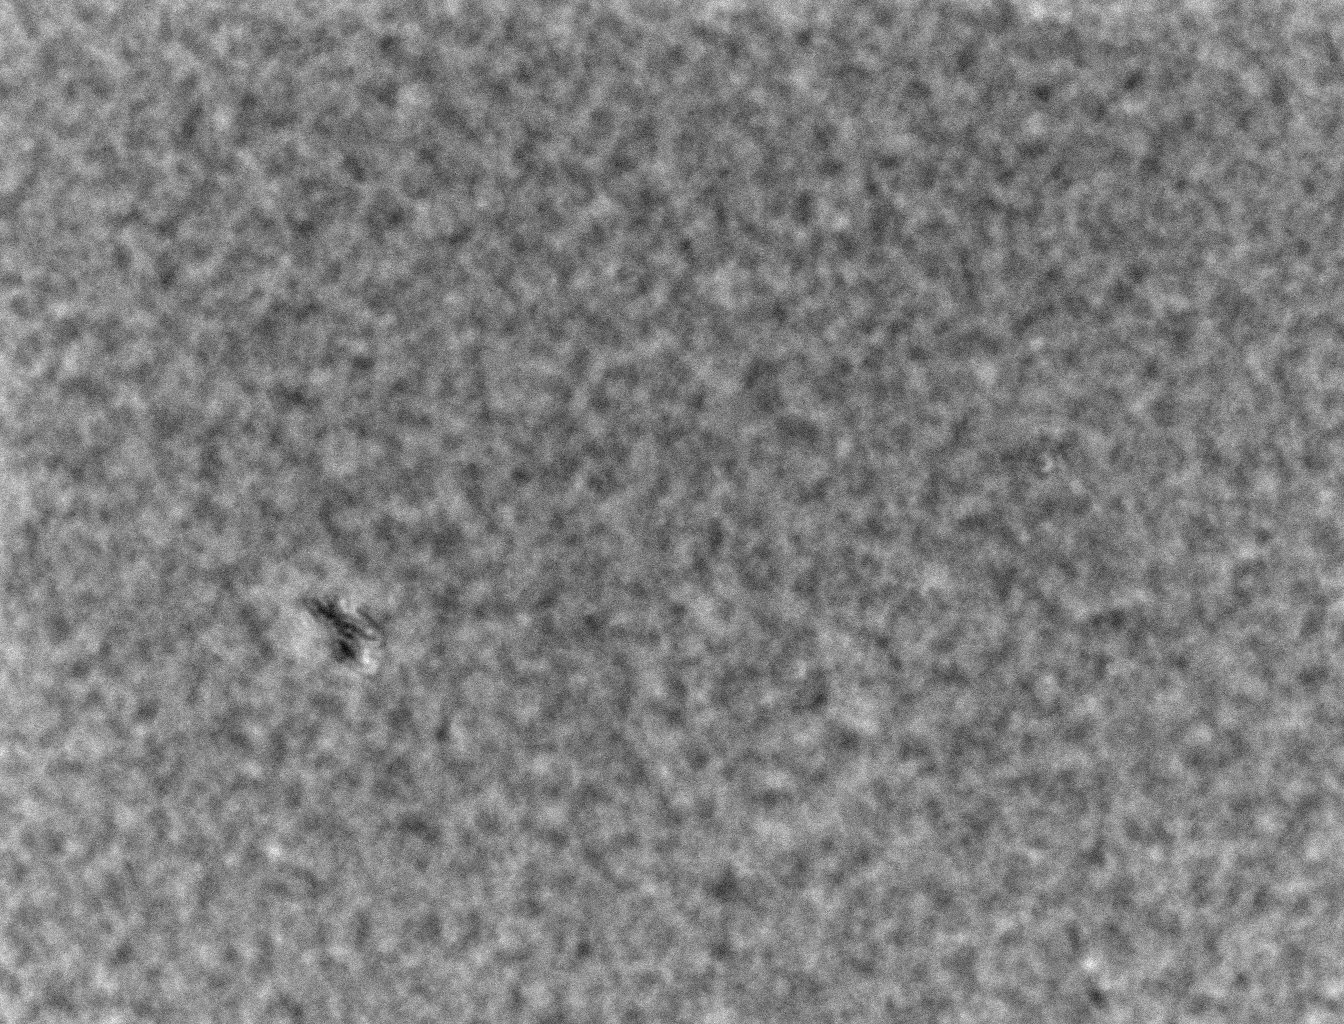
Defocused phase contrast microscopy, 60x objective, 3 h incubation